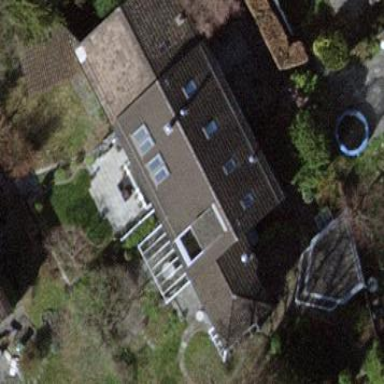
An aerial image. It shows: Pitched roof building.